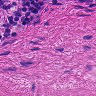
Metastatic tissue present: no